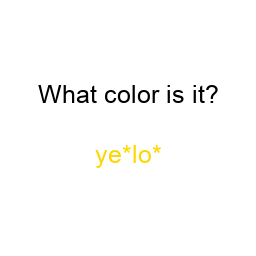
Color: gold
Color name shown: yellow
Background color: white
Question text color: black